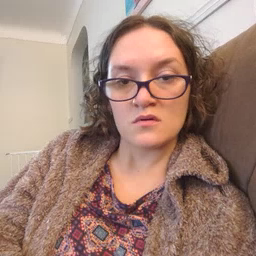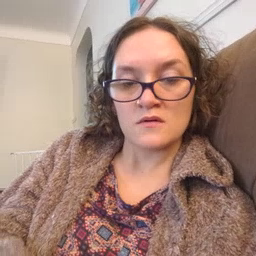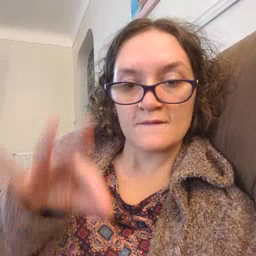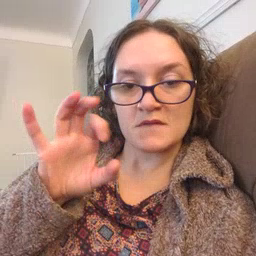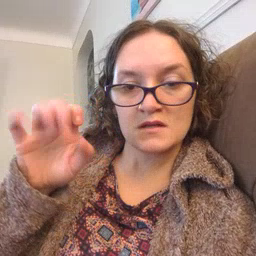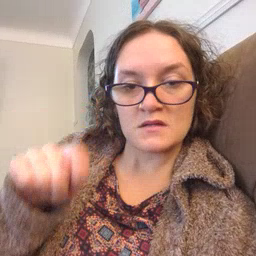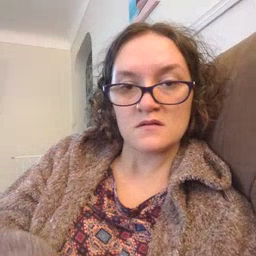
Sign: feet